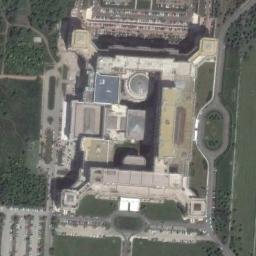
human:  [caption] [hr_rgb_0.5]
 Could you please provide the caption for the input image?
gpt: The grass is around the palace .

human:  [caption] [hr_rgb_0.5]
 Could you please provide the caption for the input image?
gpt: One side of the palace is the road and the other side is lush woods .

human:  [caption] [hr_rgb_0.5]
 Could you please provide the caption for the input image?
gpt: The palace is on the grass next to some trees .

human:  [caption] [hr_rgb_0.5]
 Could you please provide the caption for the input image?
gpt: The palace is surrounded by a green area and a parking lot is in front of the palace .

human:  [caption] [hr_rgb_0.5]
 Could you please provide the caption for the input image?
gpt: There are some green lawns beside the palace .